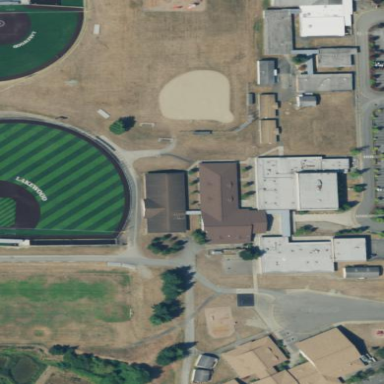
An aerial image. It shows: School building with school amenities.